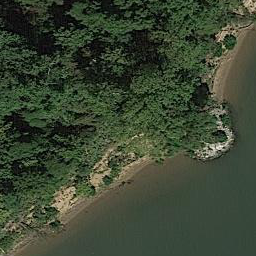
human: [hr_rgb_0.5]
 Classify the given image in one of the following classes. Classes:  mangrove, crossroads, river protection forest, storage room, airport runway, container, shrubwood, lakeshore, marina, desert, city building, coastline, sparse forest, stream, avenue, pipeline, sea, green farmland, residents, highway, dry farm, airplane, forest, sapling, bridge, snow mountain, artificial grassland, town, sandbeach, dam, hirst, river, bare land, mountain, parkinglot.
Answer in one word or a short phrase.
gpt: river protection forest